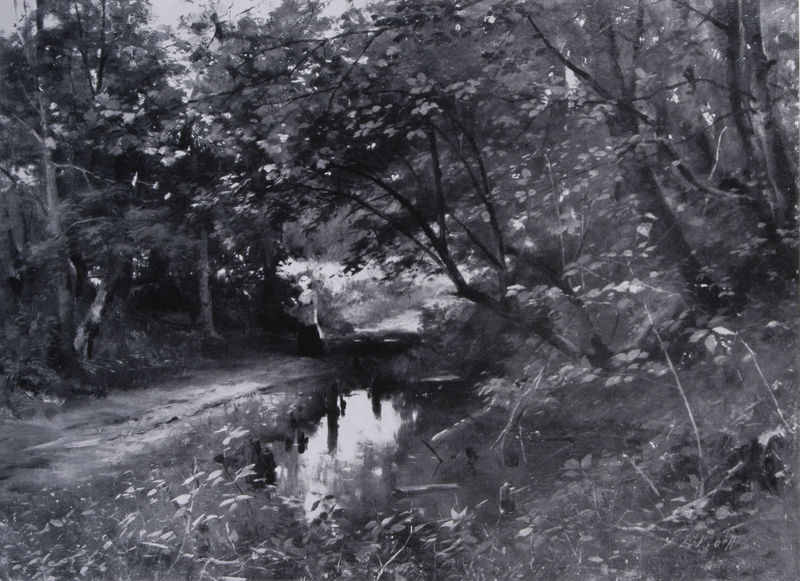
Titel: Waldinneres
Künstler: Ludwig von Löfftz
Standort: München
Institution: Städtische Galerie im Lenbachhaus
Schlagwörter: baum, blätter, dunkel, gemälde, himmel, laub, mann, schatten, wasser, weiß, baumstämme, bäume, fluss, impressionismus, landschaft, mädchen, see, teich, ufer, äste, blume, blumen, frankreich, frau, grau, hut, kleid, licht, schwarz, strasse, blüten, dame, gras, park, schirm, tuch, weg, wiese, fächer, rock, bluse, mensch, spiegel, öl, bach, baumstamm, birke, feld, gräser, morgen, natur, spiegelung, stamm, zweige, brücke, busch, büsche, einsam, gebüsch, gehen, gewässer, pfad, sonne, sträucher, figur, blatt, pflanzen, wald, weiher, pfütze, sommer, heiß, warm, tag, landschaftsmalerei, spazieren, romantik, stämme, wild, monet, lesen, spiegeln, allein, still, frühling, foto, fotografie, buch, spaziergang, lichtung, schwarz-weiß, flanieren, taschentuch, unterholz, romantisch, tümpel, geäst, gráser, unkraut, brackwasser, graben, gestrüpp, imperssionismus, kräuter, lcihtreflexe, schlendern, schtten, srtauch, waldweg, schwar, spegelung, spatzieren, birek